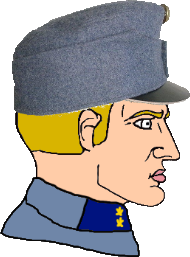
Label: 4_Yes_Chad